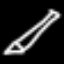
Label: pencil